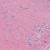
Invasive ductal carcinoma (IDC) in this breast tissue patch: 1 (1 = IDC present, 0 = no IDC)